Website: lowes
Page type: billing-address
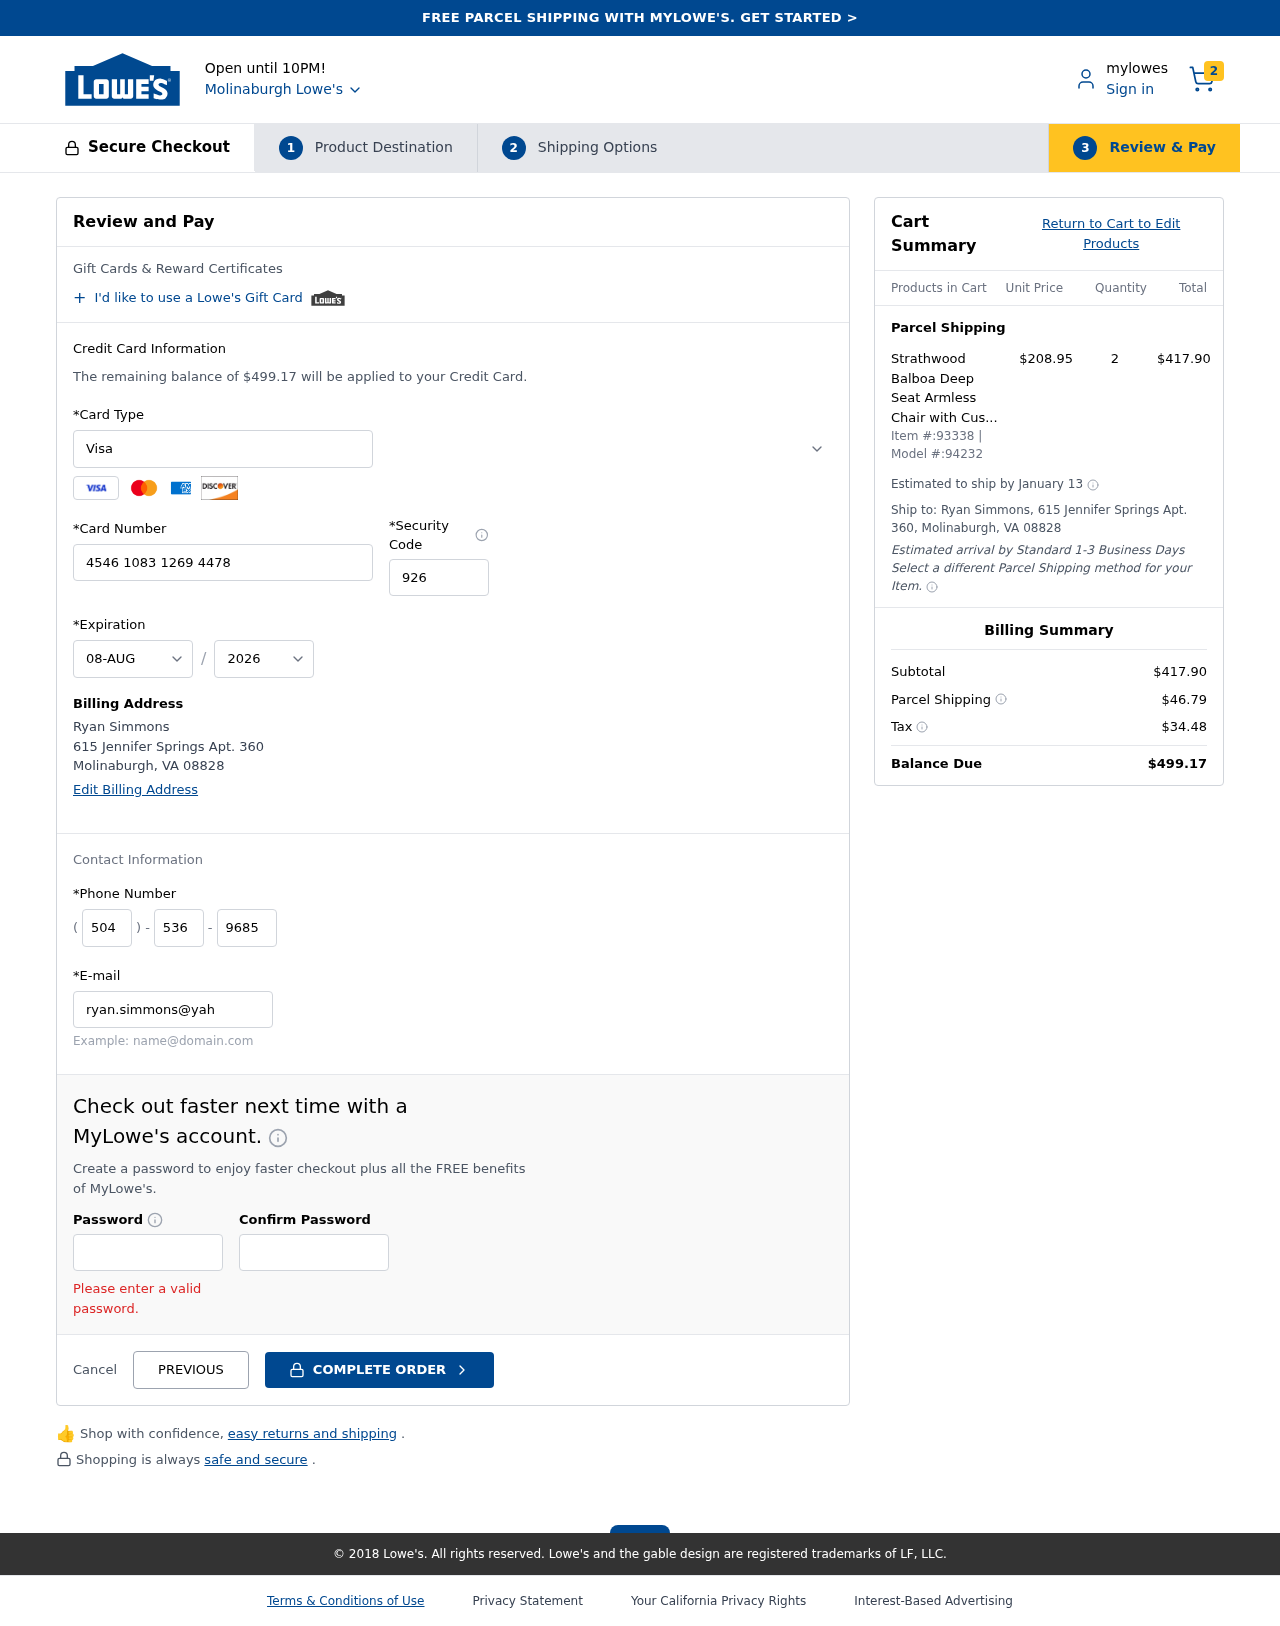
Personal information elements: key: PII_CARD_CVV
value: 926
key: PII_CARD_EXPIRY_MONTH
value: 08
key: PII_CARD_EXPIRY_YEAR
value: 26
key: PII_CARD_NUMBER
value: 4546 1083 1269 4478
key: PII_CARD_TYPE
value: Visa
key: PII_CITY
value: Molinaburgh
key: PII_CITY_STATE_ZIP
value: Molinaburgh, VA 08828
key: PII_EMAIL
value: ryan.simmons@yahoo.com
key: PII_FULLNAME
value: Ryan Simmons
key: PII_PHONE_AREA
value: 504
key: PII_PHONE_PREFIX
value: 536
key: PII_PHONE_SUFFIX
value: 9685
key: PII_STREET
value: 615 Jennifer Springs Apt. 360
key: PII_FULLNAME2
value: Ryan Simmons
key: PII_STREET2
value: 615 Jennifer Springs Apt. 360
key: PII_CITY_STATE_ZIP2
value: Molinaburgh, VA 08828
Product elements: key: PRODUCT1_NAME
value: Strathwood Balboa Deep Seat Armless Chair with Cushion
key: PRODUCT1_PRICE
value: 208.95
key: PRODUCT1_QUANTITY
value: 2
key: PRODUCT_ITEM_NUMBER
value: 93338
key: PRODUCT_MODEL_NUMBER
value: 94232
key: PRODUCT1_LINE_TOTAL
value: $417.90
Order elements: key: ORDER_NUM_ITEMS
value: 2
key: ORDER_TOTAL
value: $499.17
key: ORDER_SHIPPING_DATE
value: January 13
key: ORDER_SUBTOTAL
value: $417.90
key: ORDER_SHIPPING_COST
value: $46.79
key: ORDER_TAX
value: $34.48